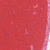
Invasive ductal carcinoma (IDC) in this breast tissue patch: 0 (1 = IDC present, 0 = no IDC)